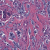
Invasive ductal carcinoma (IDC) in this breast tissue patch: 1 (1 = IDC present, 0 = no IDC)